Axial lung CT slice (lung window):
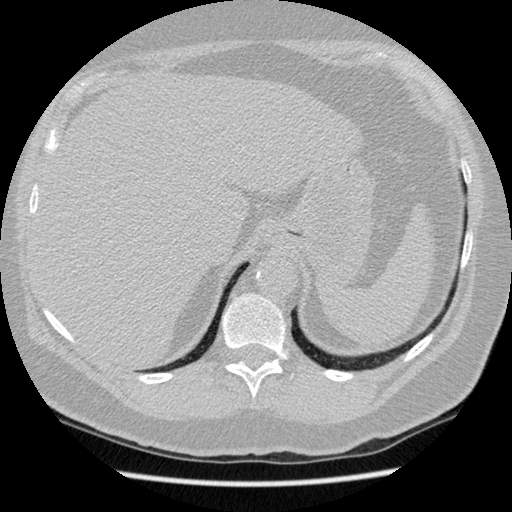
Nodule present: no